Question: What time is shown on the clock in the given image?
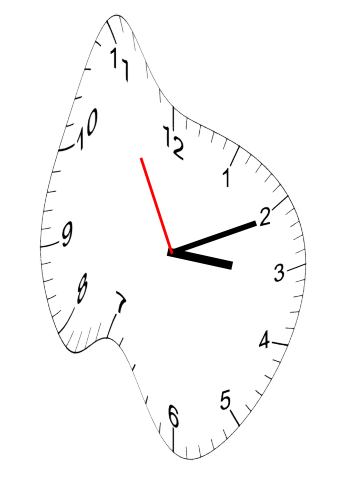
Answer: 03:10:55